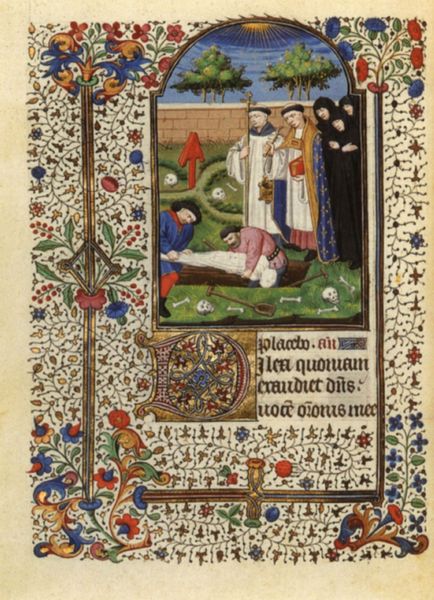
Titel: Pariser Stundenbuch
Institution: Privatsammlung/König
Schlagwörter: blau, blätter, gelb, grün, blumen, männer, szene, rot, ornament, leiche, schädel, tod, ranken, farbig, schrift, mauer, verzierung, knochen, buch, seite, initiale, friedhof, pfarrer, beerdigung, begräbnis, grab, priester, mönch, geistliche, schaufel, latein, initial, gebeine, buchmalerei, bestattung